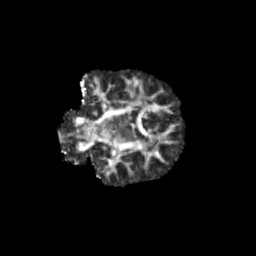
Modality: FA
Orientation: coronal
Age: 9
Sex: female
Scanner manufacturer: siemens
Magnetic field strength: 3 T
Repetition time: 3.8 s
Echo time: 0.07 s